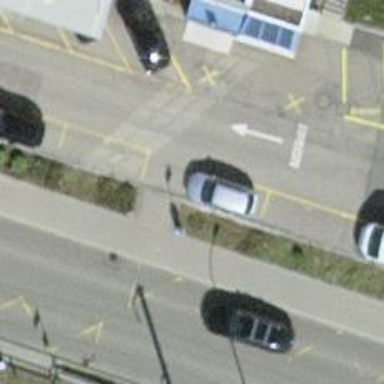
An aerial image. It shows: Bus stop with platform for public transport.